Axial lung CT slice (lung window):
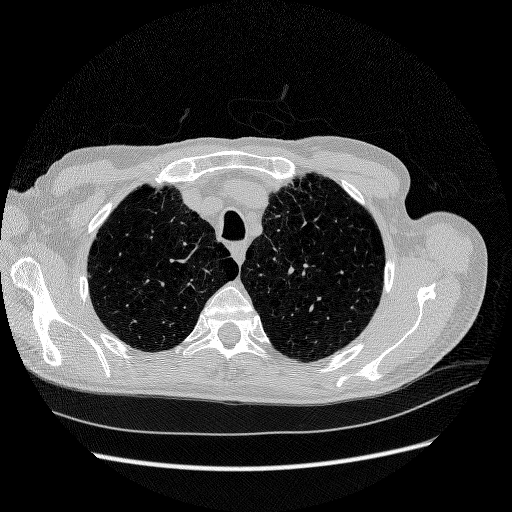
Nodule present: no